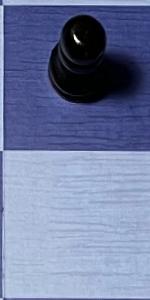
Label: Empty